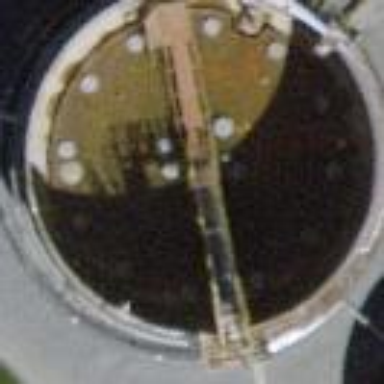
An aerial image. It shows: Storage tank created as man-made structure.